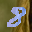
Label: 8